Question: Second question:
I also want to know how to define a value for a dropdown, to be selected on load. Note that the dropdown values has to be from a database and should be retrieved in a similar way described above.

---
'''
<?php
$js = 'id="emp_name"';
echo form_input('emp_name', $emp_name, set_value('emp_name'), $js);
?>
'''
'''
function index() {
$this->load->model('edit/default_price_model');
//$data['query'] = $this->default_price_model->get_employees_table();
$this_employee['emp_name'] = $this->default_price_model->current_cmployees();
//$temp_array=array_merge($data, $this_employee);
$this->load->view('/edit/employees', $this_employee);
}
function form_validation() {
if($this->input->post('this_employee') == "View") {
$this->populate_form();
}
else {
$this->load->library('form_validation');
$this->form_validation->set_rules('emp_name','Employee Name', 'required|min_length[3]|max_length[60]');
$this->form_validation->set_rules('emp_type','Employee Name', 'required');
$this->form_validation->set_rules('emp_description','Optional Description', 'max_length[500]');
if ($this->form_validation->run() == FALSE ) {
$this->index();
}
else {
$this->update_table();
}
}
}
function populate_form() {
$this->load->model('edit/default_price_model');
$selection = $this->input->post('select_employee');
$data['emp_name'] = $this->default_price_model->get_employees_table($selection);
$this->index();
}
'''
'''
function get_employees_table($selection) {
$query = $this->db->query(" SELECT emp_name, emp_type, emp_description
FROM employees
WHERE emp_name='$selection'
ORDER BY emp_name ASC
LIMIT 1");
if($query->num_rows()>0) {
foreach($query->result() as $row) {
$row->emp_name;
$row->emp_type;
$row->emp_description;
}
}
}
'''
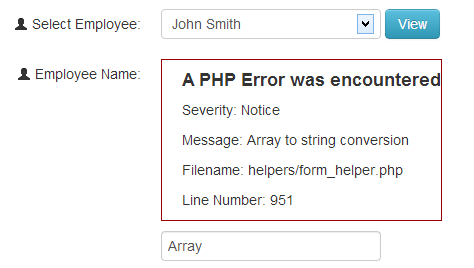
Answer: Your form input is just has the form values if set in 'set_value' not your database values it should look like this
'''
<?php
$js = 'id="emp_name"';
echo form_input('emp_name', $emp_name,
set_value('emp_name', isset($emp_name[0]->emp_name) ? $emp_name[0]->emp_name : '')
, $js);
?>
'''
'$emp_name' is what you have from the controller and has the db values
'''
$data['emp_name'] = $this->default_price_model->get_employees_table($selection);
'''
One thing i have notice you haven't returned any results from the query in your model and also the foreach loop is doing nothing
'''
function get_employees_table($selection) {
$query = $this->db->query(" SELECT emp_name, emp_type, emp_description
FROM employees
WHERE emp_name='$selection'
ORDER BY emp_name ASC
LIMIT 1");
if($query->num_rows()>0) {
return $query->result();
}else{
return 0;
}
}
'''
Hope it helps you